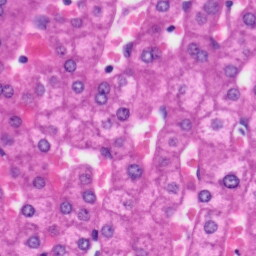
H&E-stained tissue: Liver